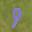
Label: 9